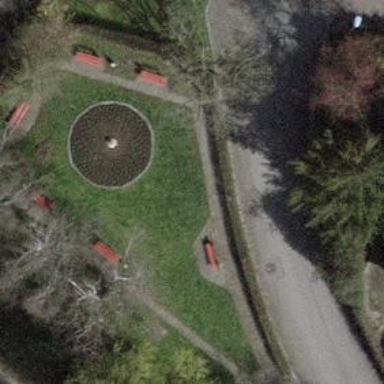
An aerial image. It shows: Red bench.